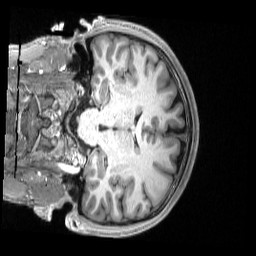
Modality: T1w
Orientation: coronal
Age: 18
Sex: male
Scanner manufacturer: siemens
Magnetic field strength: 3 T
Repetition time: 2.53 s
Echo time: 0.00169 s